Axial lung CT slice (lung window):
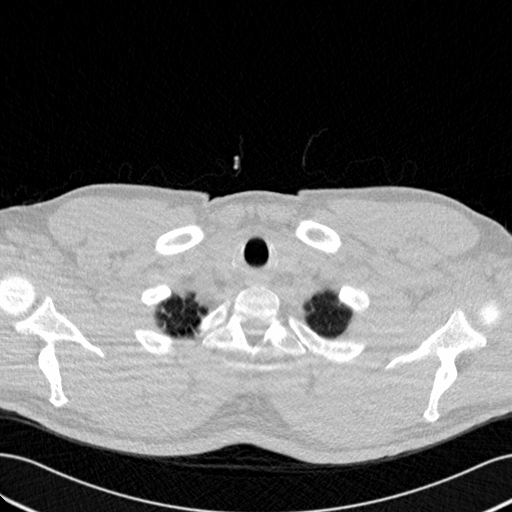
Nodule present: no